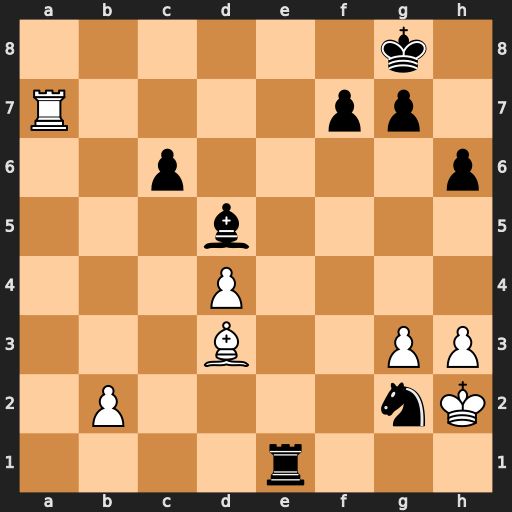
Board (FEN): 6k1/R4pp1/2p4p/3b4/3P4/3B2PP/1P4nK/4r3
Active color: w
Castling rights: -
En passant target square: -
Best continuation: Ra8+ Re8 Rxe8#